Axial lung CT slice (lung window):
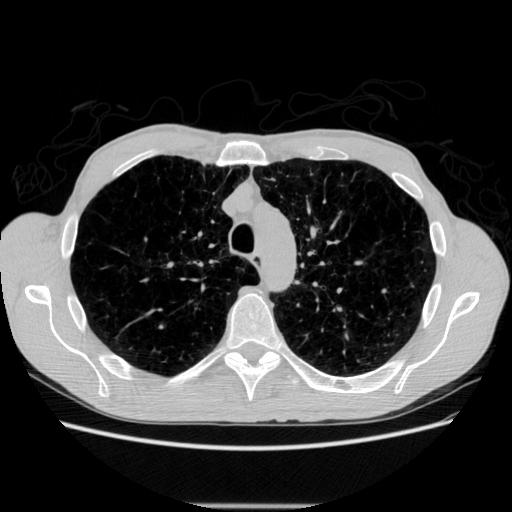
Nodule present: no